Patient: sex F, age 62
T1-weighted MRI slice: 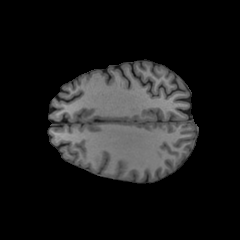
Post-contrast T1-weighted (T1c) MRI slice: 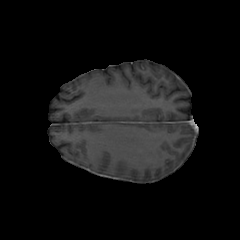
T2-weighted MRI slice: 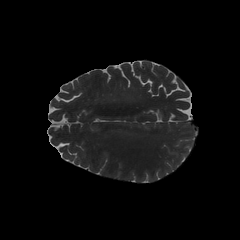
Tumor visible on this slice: no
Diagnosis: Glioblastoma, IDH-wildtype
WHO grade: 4